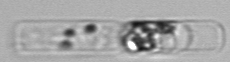
Label: Guinardia_delicatula_TAG_internal_parasite